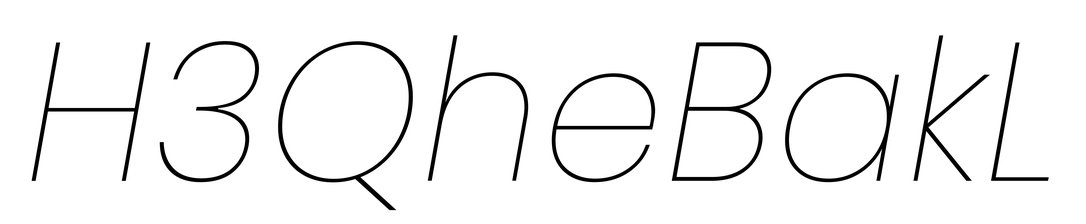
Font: Poppins-ThinItalic